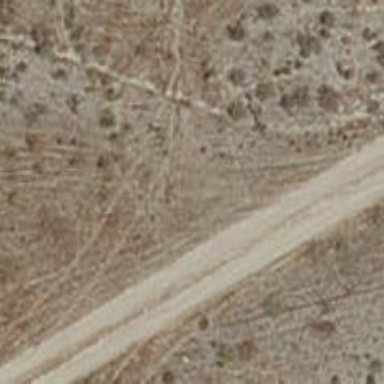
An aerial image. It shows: Dirt track road.